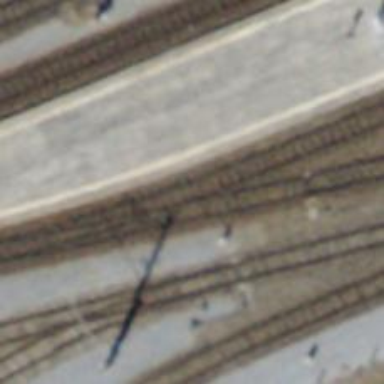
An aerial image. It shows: Narrow-gauge railway track with 1 electrified contact line.